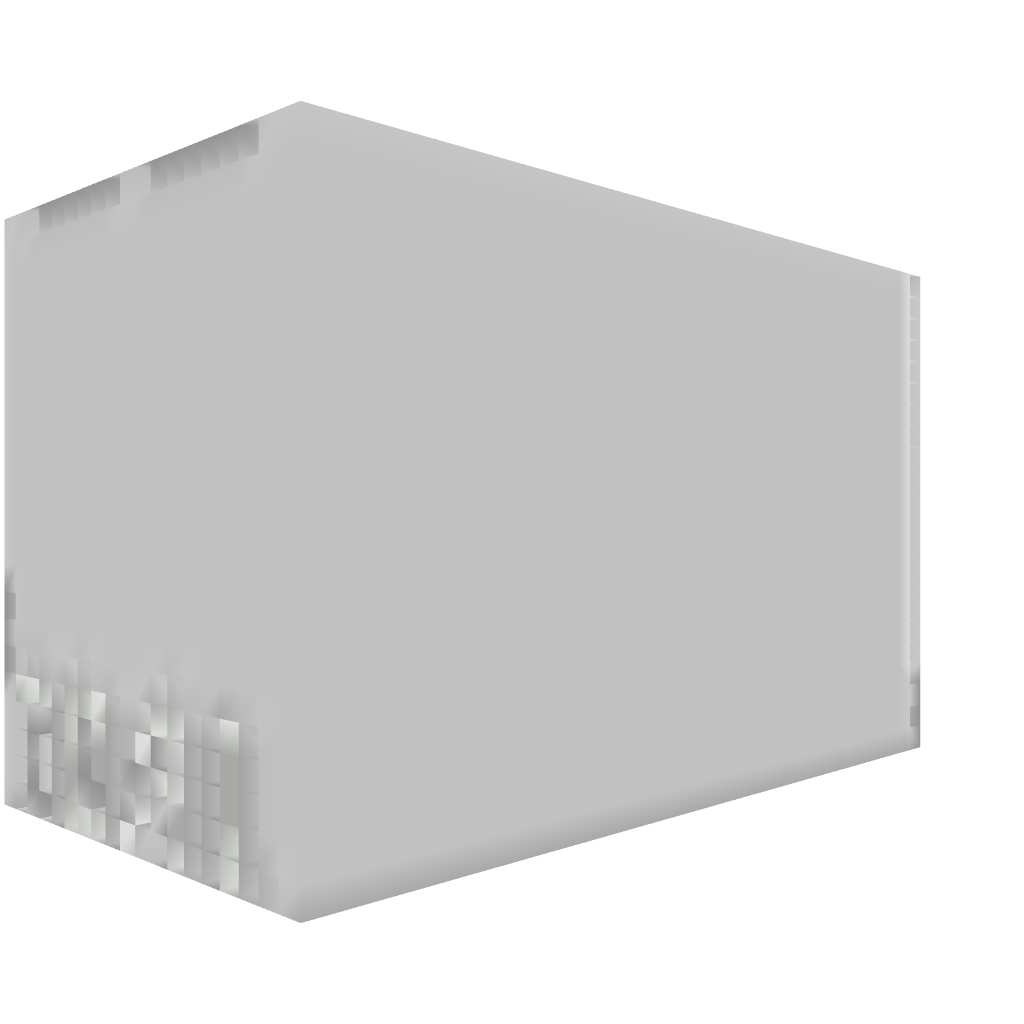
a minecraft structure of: Iron Parkour